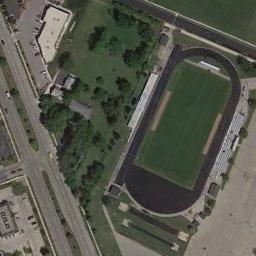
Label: ground_track_field